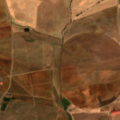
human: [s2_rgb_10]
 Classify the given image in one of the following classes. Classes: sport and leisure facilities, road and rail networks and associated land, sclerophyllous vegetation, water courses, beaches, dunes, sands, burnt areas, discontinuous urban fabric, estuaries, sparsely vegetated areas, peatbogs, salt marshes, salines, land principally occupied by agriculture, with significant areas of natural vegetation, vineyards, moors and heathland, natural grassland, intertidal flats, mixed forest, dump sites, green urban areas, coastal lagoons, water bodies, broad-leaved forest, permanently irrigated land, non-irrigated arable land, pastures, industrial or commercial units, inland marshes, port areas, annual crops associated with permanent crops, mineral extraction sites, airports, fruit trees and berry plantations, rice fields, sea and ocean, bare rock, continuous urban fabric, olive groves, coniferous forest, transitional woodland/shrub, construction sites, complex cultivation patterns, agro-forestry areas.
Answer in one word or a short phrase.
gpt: non-irrigated arable land, permanently irrigated land, vineyards, olive groves